Question: I made a multiple levels menu by 'ul' and 'li',but the second level text breaks in 2 lines like below picture :

I can't use static width for second level menu ('li2 class'),because texts size is dynamic in this level and it can be 1 word or many words.
HTML :
'''
<body>
<div class="top">
<ul class="ul1">
<li class="li1">home</li>
<li class="li1">accessories
<ul class="ul2">
<li class="li2">cases and protectors
<ul class="ul3">
<li class="li3"><a href="#">case 1</a></li>
<li class="li3"><a href="#">case 2</a></li>
</ul>
</li>
</ul>
</li>
</ul>
</div>
</body>
'''
CSS :
'''
body {
direction: rtl;
margin: 0;
}
.top {
position: fixed;
top: 0;
right: 0;
left: 0;
height: 48px;
}
.ul1 {
padding: 0;
margin: 0 auto 0 auto;
display: table;
height: 48px;
list-style: none;
background-color: #bdbdbd;
}
.li1 {
padding: 0 20px 0 20px;
margin: 0;
line-height: 48px;
float: right;
border: solid 1px #FFF;
position: relative;
}
.li1:hover .ul2 {
display: block;
}
.ul2 {
padding: 0;
margin: 0;
list-style: none;
background-color: #ffd800;
display: none;
position: absolute;
top: 49px;
right: 0;
width: auto;
}
.li2 {
padding: 0;
margin: 0;
height: 48px;
width: auto;
line-height: 48px;
background-color: #808080;
display: block;
}
.ul3
{
display:none;
}
'''
and here is a live <URL>,what am I doing wrong?
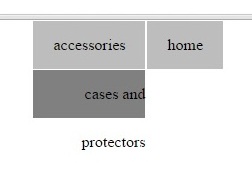
Answer: One quick solution is to add 'white-space: nowrap;' to element with class '.li2':
> Collapses whitespace as for normal, but suppresses line breaks
(text wrapping) within text.
'''
body {
direction: rtl;
margin: 0;
}
.top {
position: fixed;
top: 0;
right: 0;
left: 0;
height: 48px;
}
.ul1 {
padding: 0;
margin: 0 auto 0 auto;
display: table;
height: 48px;
list-style: none;
background-color: #bdbdbd;
}
.li1 {
padding: 0 20px 0 20px;
margin: 0;
line-height: 48px;
float: right;
border: solid 1px #FFF;
position: relative;
}
.li1:hover .ul2 {
display: block;
}
.ul2 {
padding: 0;
margin: 0;
list-style: none;
background-color: #ffd800;
display: none;
position: absolute;
top: 49px;
width: auto;
left: 0;
overflow: hidden;
}
.li2 {
padding: 0;
margin: 0;
height: 48px;
width: auto;
line-height: 48px;
background-color: #808080;
display: block;
white-space: nowrap;
}
.ul3 {
display: none;
}
'''
'''
<div class="top">
<ul class="ul1">
<li class="li1">home</li>
<li class="li1">accessories
<ul class="ul2">
<li class="li2">cases and protectors
<ul class="ul3">
<li class="li3"><a href="#">case 1</a>
</li>
<li class="li3"><a href="#">case 2</a>
</li>
</ul>
</li>
</ul>
</li>
</ul>
</div>
'''
You can fix the issue with the align adding 'left: 0' and 'overflow: hidden' and remove 'right: 0'
<URL>